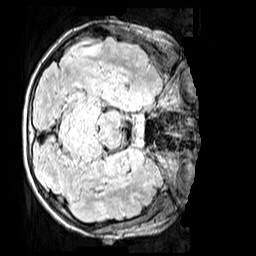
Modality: FLAIR
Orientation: axial
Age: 11
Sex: male
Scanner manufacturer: siemens
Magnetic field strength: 3 T
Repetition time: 5 s
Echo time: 0.388 s